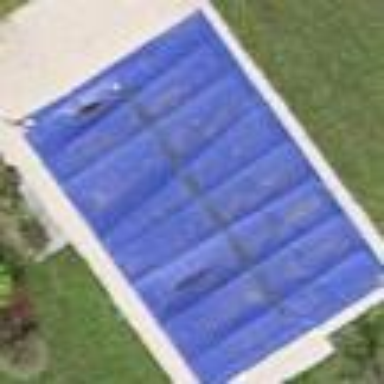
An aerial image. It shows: Swimming pool located in leisure land.